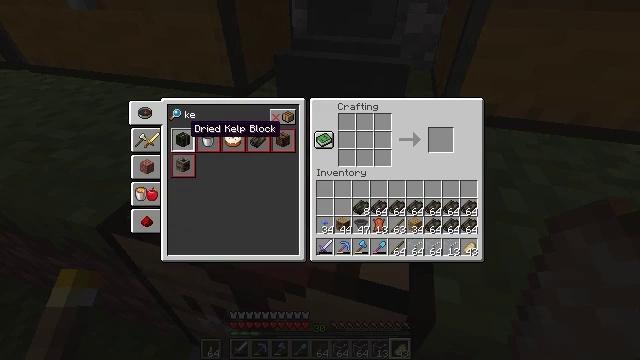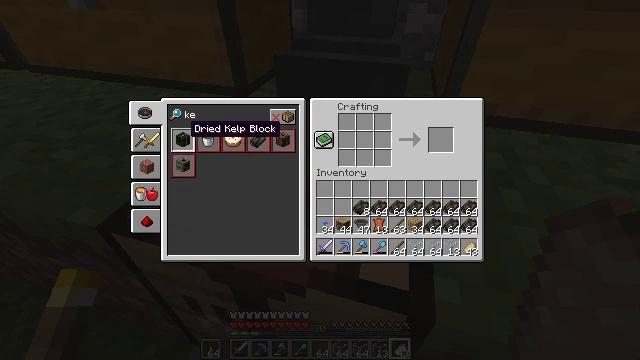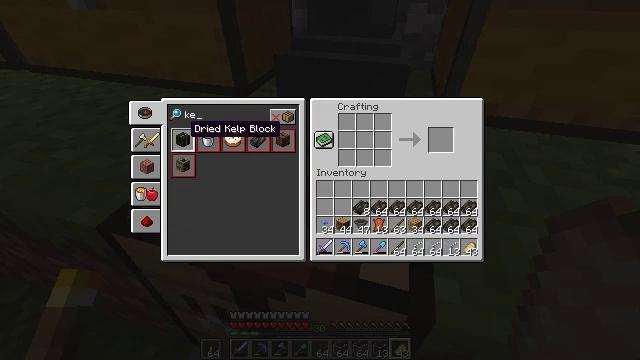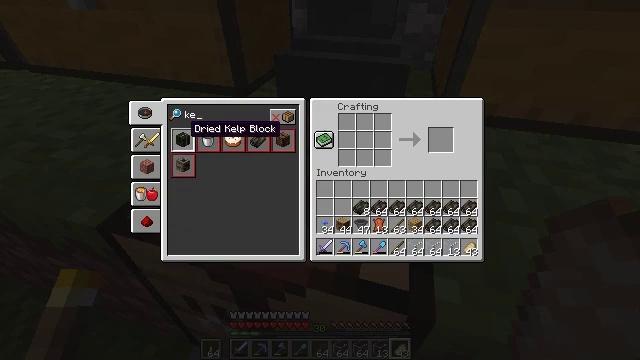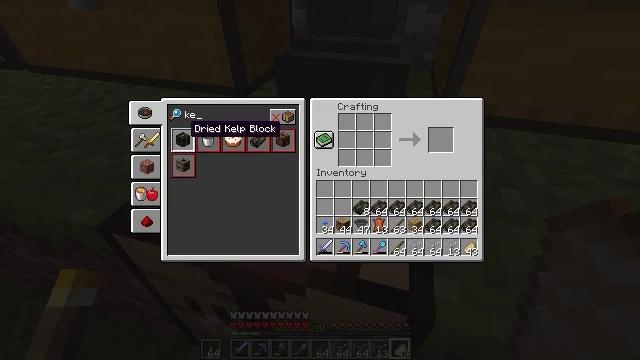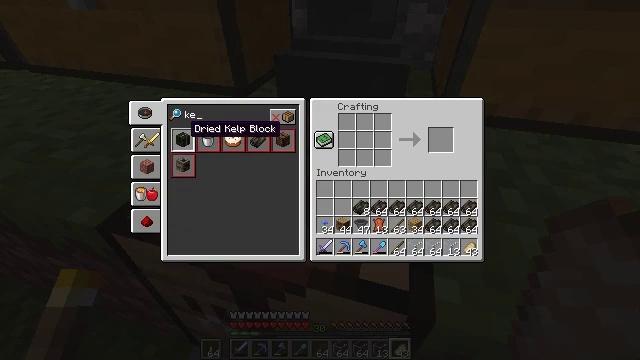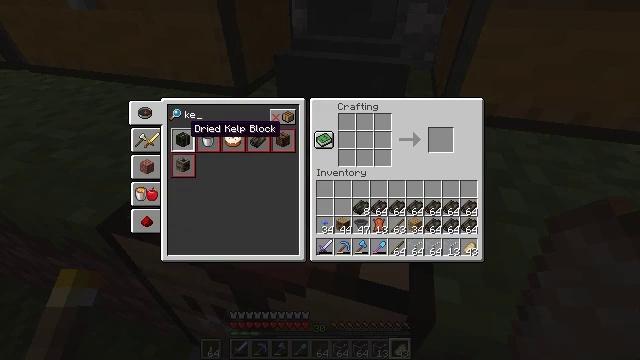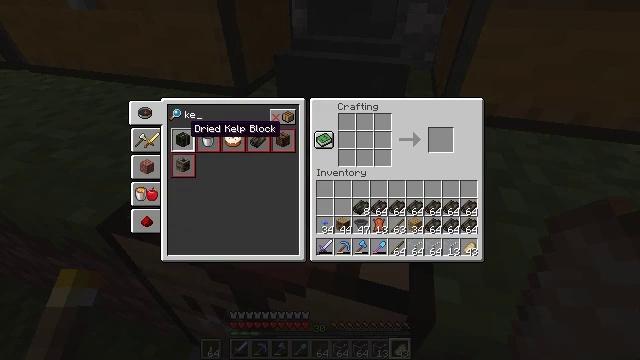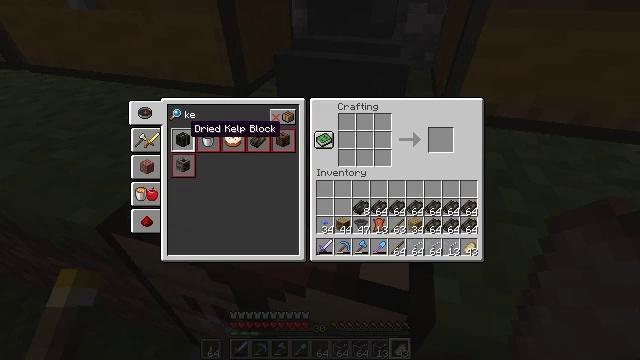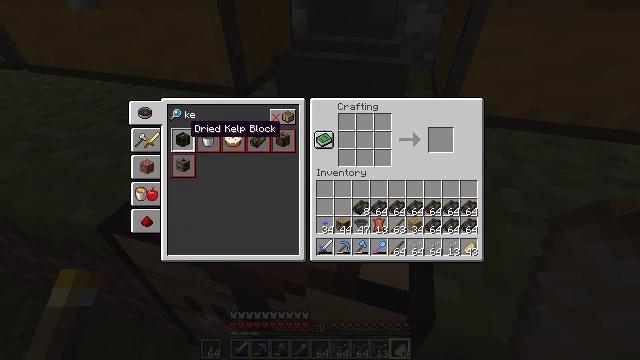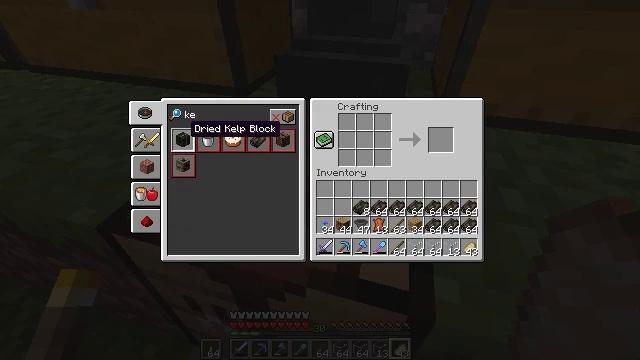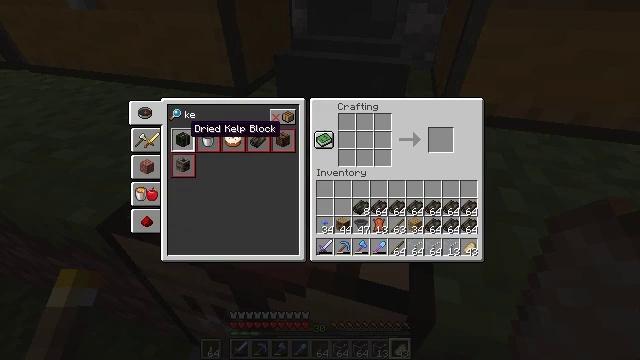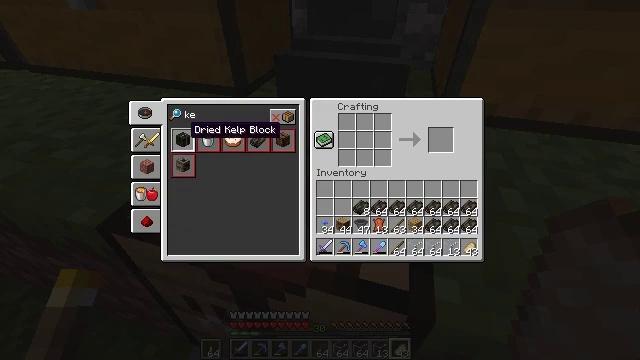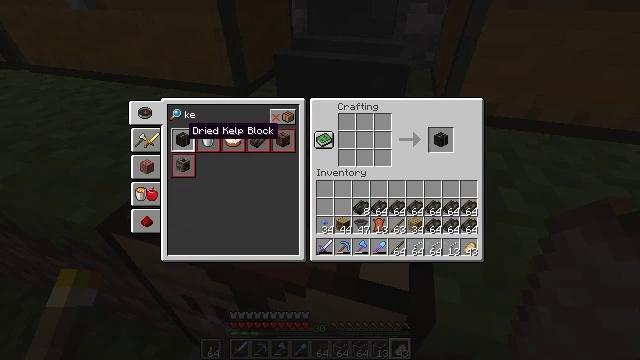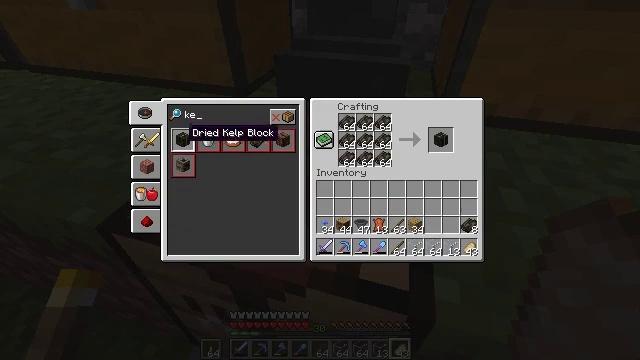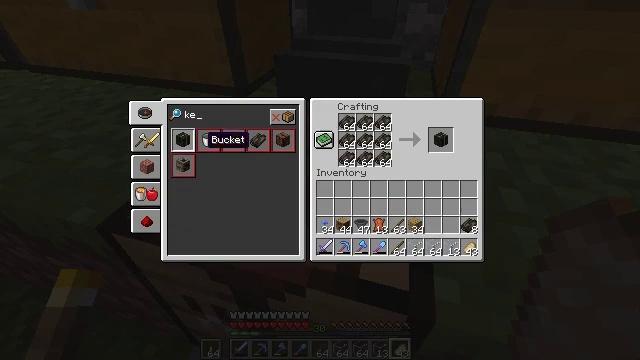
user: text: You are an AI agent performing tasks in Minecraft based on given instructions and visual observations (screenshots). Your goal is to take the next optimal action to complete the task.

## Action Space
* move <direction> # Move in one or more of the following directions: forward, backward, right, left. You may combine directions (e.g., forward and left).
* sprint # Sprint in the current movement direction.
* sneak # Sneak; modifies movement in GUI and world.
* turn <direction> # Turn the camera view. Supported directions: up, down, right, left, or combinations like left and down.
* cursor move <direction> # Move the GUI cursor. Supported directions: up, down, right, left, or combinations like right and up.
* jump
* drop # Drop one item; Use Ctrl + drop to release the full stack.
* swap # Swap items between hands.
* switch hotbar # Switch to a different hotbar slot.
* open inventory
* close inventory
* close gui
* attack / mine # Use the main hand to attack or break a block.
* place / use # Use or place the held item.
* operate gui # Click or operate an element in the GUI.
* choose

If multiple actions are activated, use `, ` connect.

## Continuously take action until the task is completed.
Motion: motion action
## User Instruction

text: Create a dried kelp block using dried kelp.
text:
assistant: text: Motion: no_op
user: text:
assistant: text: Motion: sneak
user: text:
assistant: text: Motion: sneak
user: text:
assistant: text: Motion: sneak
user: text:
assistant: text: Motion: sneak
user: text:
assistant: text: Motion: sneak
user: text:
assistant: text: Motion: sneak
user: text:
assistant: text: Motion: sneak, operate gui
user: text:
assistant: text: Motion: sneak, operate gui
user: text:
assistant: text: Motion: sneak, operate gui
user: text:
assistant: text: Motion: sneak
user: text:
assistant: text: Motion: sneak
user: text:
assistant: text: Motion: sneak
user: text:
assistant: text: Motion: sneak
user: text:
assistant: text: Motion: sneak, cursor move right and down
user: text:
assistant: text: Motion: sneak, cursor move right and down
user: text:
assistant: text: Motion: sneak, cursor move right
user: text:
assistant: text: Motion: sneak, cursor move right
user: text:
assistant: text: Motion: sneak, cursor move right
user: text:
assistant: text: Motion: sneak, cursor move right
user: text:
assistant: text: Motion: sneak, cursor move right
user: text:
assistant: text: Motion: sneak
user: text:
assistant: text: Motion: sneak, cursor move right
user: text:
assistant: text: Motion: sneak, cursor move right
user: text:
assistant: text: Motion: sneak
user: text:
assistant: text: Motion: sneak
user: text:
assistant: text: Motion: sneak
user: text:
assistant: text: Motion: sneak
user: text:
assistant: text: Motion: sneak
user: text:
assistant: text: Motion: sneak